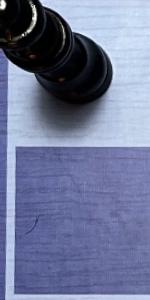
Label: Empty